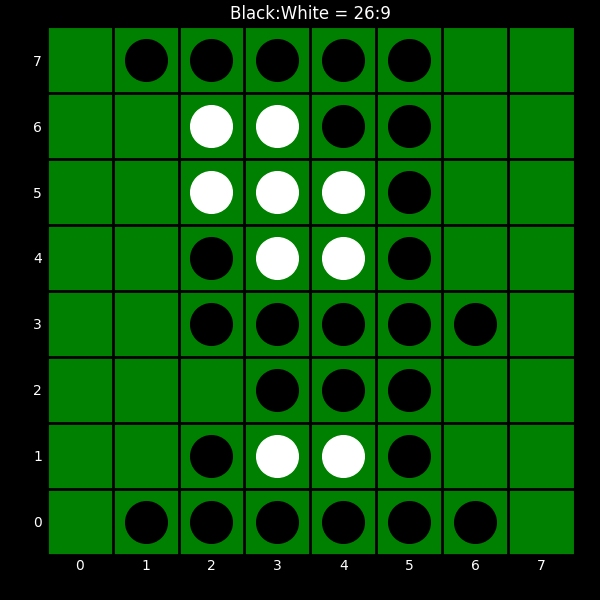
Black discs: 26
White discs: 9